Question: My tableView app loads the data into the table view.
Everything works perfectly, but the array sorting is kind of messed, like you can see in the picture below. I thought about using the sortedArrayUsingSelector, to straighten things up, but I'm not sure which "sorting method" I should use.

How can I sort this so the cells are sorted according the numbers? Like the order would be 1. 2. 3. 4. 5. etc NOT 1. 10. 11. 12. 13. 14. 2. 3. ?
Thanks a lot in advance!!
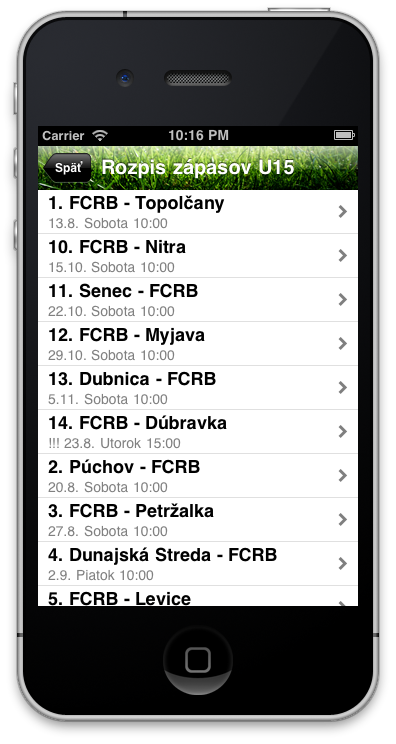
Answer: And a two-liner:
'''
NSSortDescriptor *descriptor = [NSSortDescriptor sortDescriptorWithKey:nil ascending:YES comparator:^(id obj1, id obj2) { return [obj1 compare:obj2 options:NSNumericSearch]; }];
rowTitleArray = [rowTitleArray sortedArrayUsingDescriptors:[NSArray arrayWithObject:descriptor]];
'''